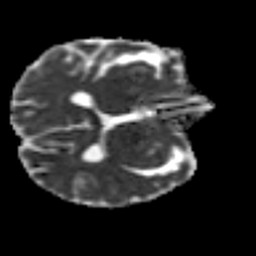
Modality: MD
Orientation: axial
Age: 43
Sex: male
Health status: ill
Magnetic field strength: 3 T
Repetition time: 9 s
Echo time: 0.093 s